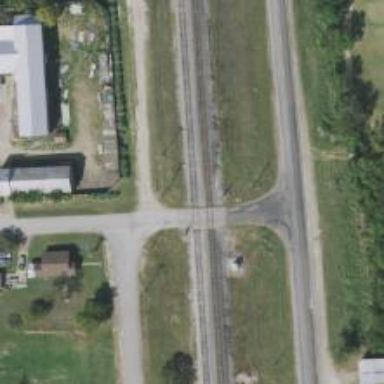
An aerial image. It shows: Full barrier level crossing on railway.